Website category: university
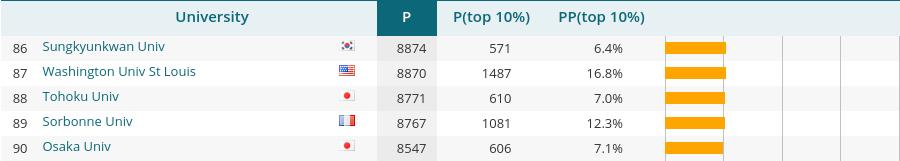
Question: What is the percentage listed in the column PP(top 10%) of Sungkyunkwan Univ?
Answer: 6.4%

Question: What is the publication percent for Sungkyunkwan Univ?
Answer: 6.4%

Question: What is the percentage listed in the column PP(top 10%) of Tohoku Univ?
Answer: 7.0%

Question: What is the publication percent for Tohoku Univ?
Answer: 7.0%

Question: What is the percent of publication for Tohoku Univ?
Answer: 7.0%

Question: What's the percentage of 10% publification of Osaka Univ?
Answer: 7.1%

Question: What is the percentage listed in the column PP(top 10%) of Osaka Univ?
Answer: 7.1%

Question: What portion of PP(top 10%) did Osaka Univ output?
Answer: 7.1%

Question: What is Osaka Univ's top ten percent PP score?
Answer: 7.1%

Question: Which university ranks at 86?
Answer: Sungkyunkwan Univ

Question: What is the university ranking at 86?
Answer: Sungkyunkwan Univ

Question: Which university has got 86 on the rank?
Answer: Sungkyunkwan Univ

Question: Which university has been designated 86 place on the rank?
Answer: Sungkyunkwan Univ

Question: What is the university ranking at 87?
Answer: Washington Univ St Louis

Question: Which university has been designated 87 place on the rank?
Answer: Washington Univ St Louis

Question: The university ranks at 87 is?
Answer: Washington Univ St Louis

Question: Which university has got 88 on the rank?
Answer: Tohoku Univ

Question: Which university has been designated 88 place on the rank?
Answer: Tohoku Univ

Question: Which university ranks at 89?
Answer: Sorbonne Univ

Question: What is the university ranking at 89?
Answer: Sorbonne Univ

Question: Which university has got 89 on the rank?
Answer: Sorbonne Univ

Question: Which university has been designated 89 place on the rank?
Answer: Sorbonne Univ

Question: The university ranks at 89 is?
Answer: Sorbonne Univ

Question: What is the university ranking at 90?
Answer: Osaka Univ

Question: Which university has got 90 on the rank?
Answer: Osaka Univ

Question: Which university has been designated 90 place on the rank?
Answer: Osaka Univ

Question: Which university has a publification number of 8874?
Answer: Sungkyunkwan Univ

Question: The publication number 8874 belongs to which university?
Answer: Sungkyunkwan Univ

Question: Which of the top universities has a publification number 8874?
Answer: Sungkyunkwan Univ

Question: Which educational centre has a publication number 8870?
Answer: Washington Univ St Louis

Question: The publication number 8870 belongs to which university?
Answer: Washington Univ St Louis

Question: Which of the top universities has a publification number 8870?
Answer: Washington Univ St Louis

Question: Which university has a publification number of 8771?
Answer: Tohoku Univ

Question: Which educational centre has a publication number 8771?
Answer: Tohoku Univ

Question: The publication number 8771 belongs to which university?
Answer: Tohoku Univ

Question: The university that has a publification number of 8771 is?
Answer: Tohoku Univ

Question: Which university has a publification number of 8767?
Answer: Sorbonne Univ

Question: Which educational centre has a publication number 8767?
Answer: Sorbonne Univ

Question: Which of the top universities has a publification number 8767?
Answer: Sorbonne Univ

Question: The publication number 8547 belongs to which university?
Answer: Osaka Univ

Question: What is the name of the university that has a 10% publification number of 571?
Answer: Sungkyunkwan Univ

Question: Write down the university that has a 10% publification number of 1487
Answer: Washington Univ St Louis

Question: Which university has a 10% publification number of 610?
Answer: Tohoku Univ

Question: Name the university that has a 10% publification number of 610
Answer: Tohoku Univ

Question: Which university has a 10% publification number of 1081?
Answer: Sorbonne Univ

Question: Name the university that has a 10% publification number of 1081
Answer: Sorbonne Univ

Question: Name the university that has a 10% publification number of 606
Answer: Osaka Univ